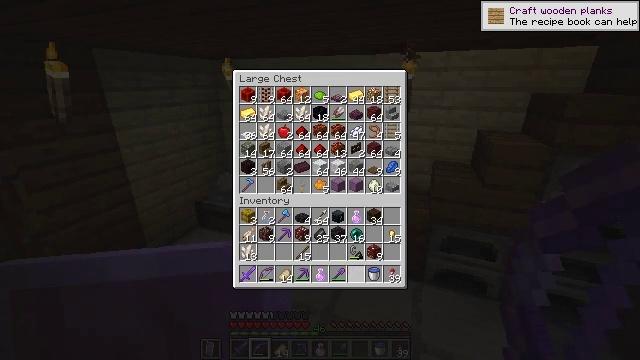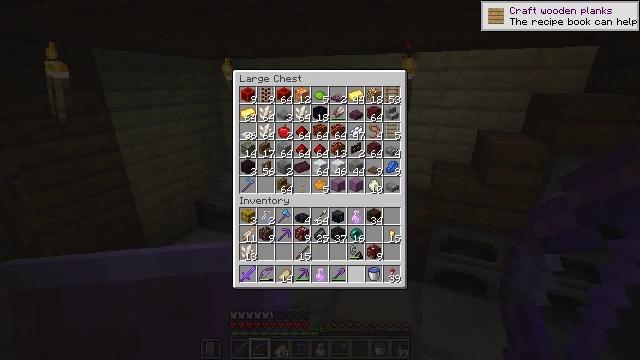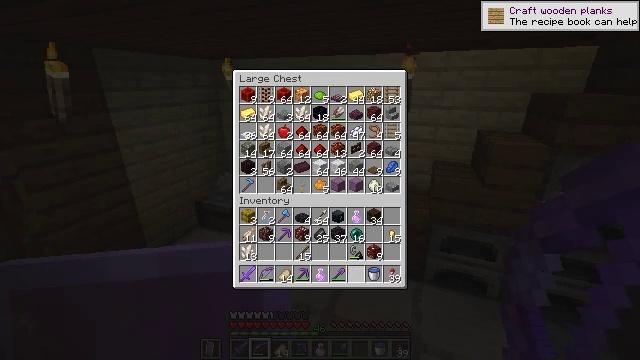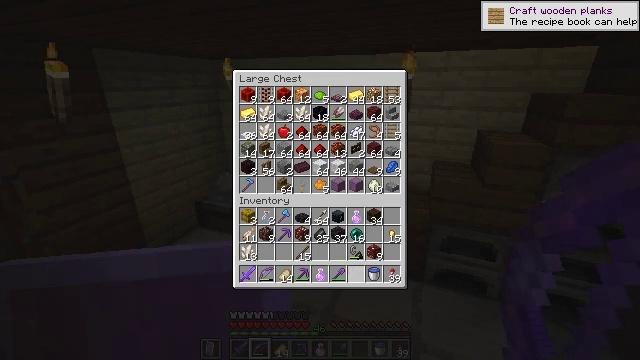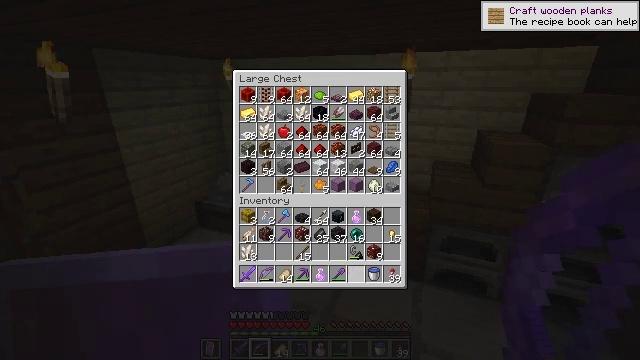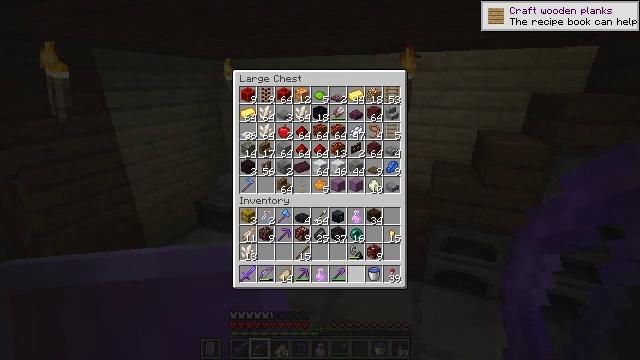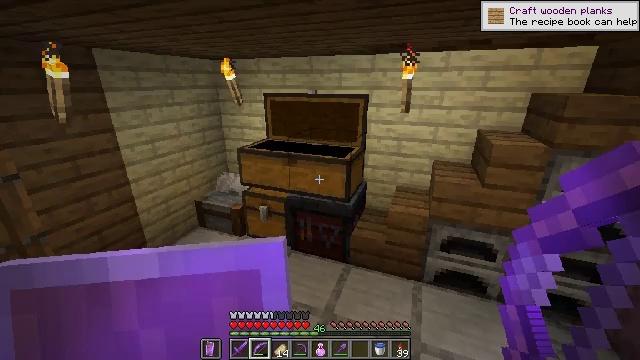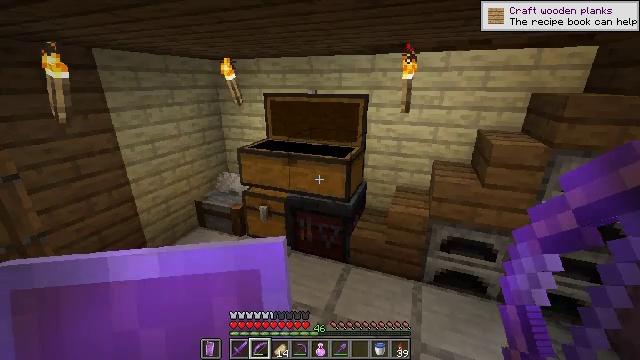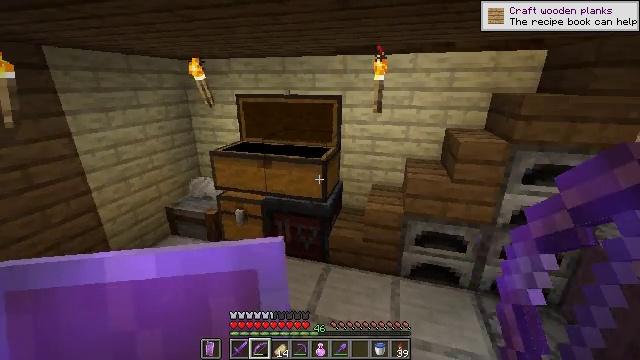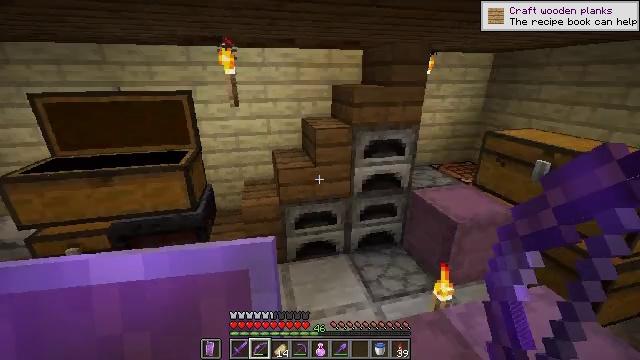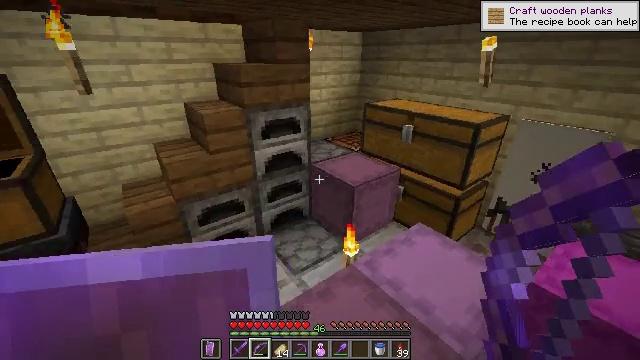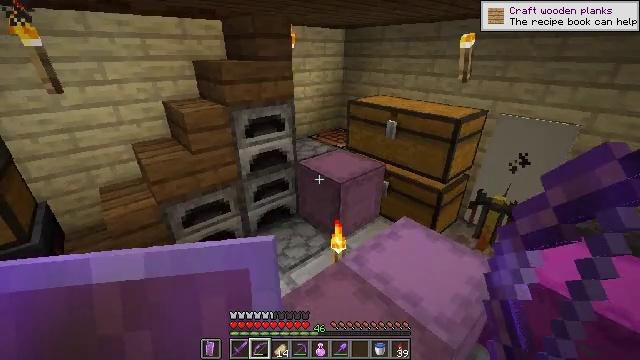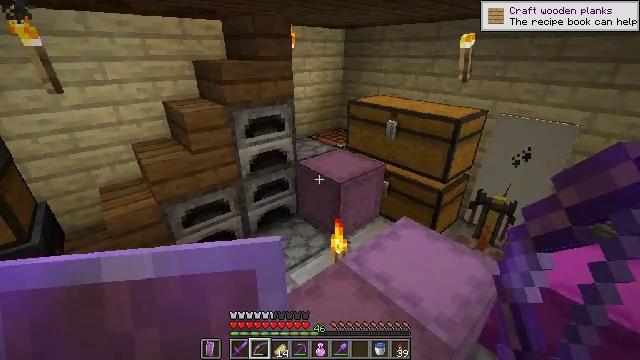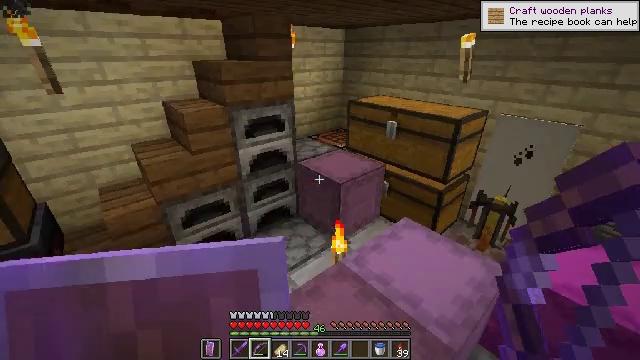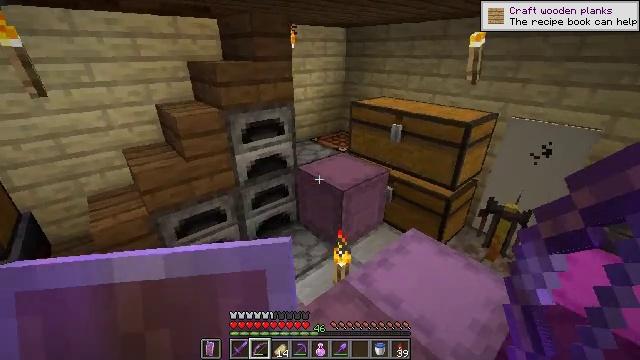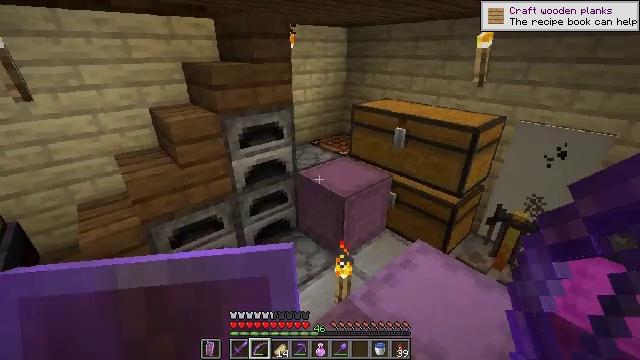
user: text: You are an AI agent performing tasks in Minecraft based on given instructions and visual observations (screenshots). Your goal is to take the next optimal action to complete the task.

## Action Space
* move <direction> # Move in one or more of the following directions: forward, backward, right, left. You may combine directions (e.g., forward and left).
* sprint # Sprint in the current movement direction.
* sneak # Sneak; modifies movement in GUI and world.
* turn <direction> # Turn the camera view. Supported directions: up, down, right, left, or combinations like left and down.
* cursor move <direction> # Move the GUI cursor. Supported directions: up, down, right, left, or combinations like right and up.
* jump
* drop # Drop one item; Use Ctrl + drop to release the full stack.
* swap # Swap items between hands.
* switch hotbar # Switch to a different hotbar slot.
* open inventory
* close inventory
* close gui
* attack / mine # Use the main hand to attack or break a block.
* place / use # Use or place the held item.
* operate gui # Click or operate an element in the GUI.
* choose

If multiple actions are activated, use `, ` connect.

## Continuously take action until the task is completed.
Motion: motion action
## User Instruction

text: craft item air
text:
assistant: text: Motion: no_op
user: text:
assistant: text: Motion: no_op
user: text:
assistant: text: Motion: no_op
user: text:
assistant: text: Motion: no_op
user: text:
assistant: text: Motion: no_op
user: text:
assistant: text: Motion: no_op
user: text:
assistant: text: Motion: no_op
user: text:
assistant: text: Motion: turn right
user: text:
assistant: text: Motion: turn right and down
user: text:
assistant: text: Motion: turn right and down
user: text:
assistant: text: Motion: turn right
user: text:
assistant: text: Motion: no_op
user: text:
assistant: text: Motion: move forward
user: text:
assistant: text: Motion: move forward
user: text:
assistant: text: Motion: move forward
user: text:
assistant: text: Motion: move forward
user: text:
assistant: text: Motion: move forward and move right
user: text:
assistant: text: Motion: move forward and move right, turn left
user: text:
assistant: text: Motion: move forward and move right, turn left
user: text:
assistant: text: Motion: move forward and move right, turn left and down
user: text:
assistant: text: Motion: move forward, turn left and down
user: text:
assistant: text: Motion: move forward, turn left and down
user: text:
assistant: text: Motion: move forward
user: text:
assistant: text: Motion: turn left and down
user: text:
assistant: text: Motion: turn left and down
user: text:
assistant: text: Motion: turn left and down
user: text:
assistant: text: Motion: no_op
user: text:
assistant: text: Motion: no_op
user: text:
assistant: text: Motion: no_op
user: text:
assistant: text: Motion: no_op